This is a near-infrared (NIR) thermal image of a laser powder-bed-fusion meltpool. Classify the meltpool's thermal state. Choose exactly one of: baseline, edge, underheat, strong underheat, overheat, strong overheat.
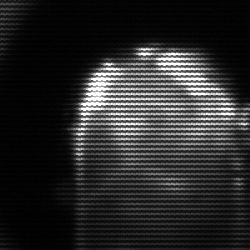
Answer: baseline